Field crop: tomato
Growth stage: 2
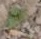
Species: solanum